Question: I want to know how to get to this view , I've tried a lot with profiling in visual studio and this is nowhere to be seen.
Thanks.
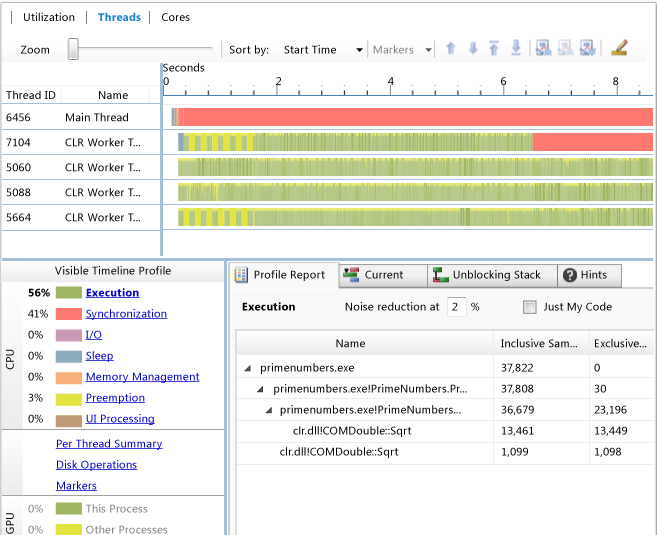
Answer: That's the <URL> which I think is an added extension, you can access it through Analyze->Concurrency Visualizer.